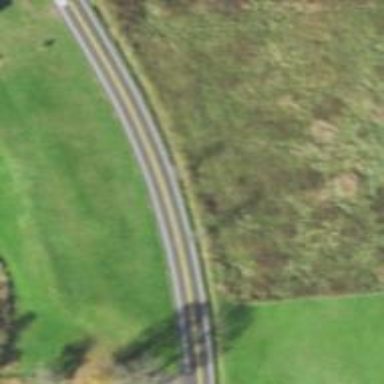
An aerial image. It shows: Primary highway.